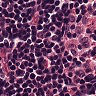
Metastatic tissue present: no